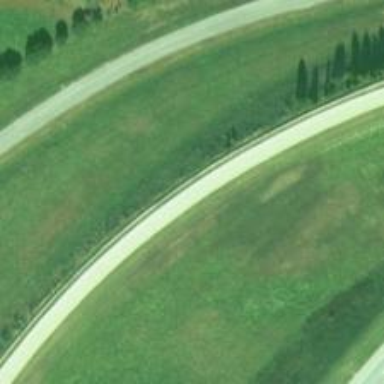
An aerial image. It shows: Trunk link highway.